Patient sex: F
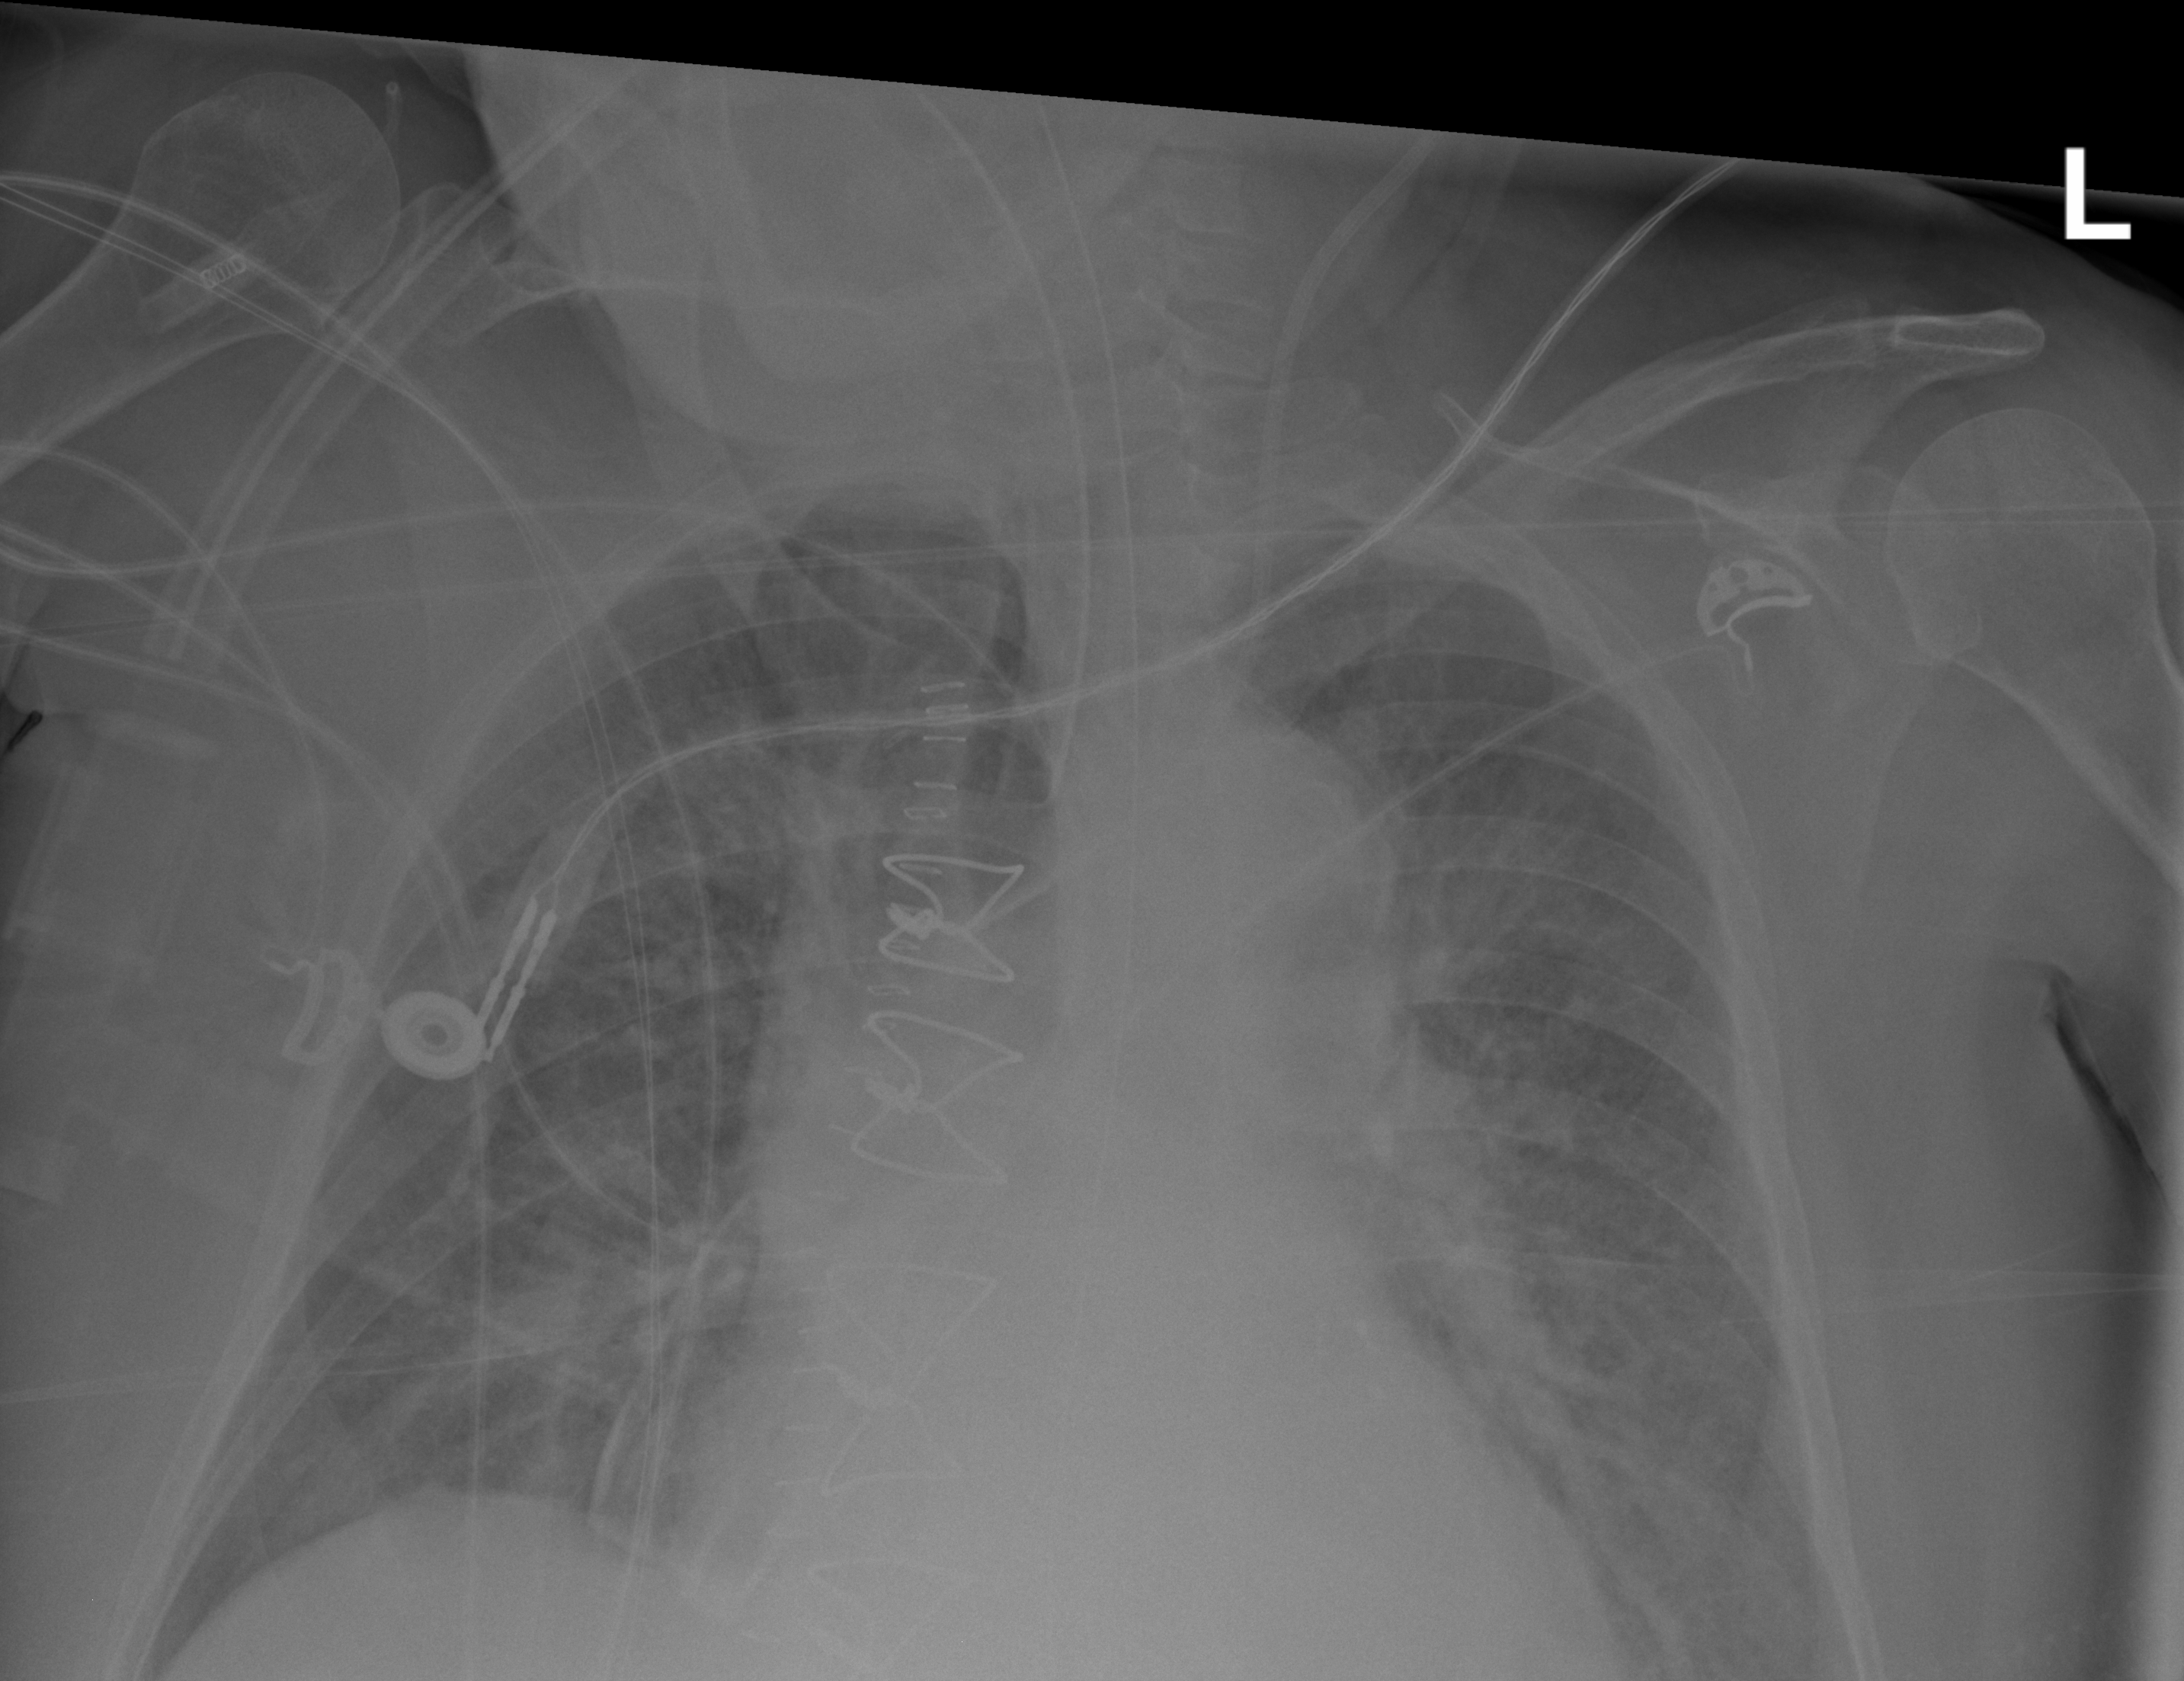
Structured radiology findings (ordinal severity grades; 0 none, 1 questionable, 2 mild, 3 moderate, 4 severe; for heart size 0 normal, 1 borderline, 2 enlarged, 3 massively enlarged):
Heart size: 2
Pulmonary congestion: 3
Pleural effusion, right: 2
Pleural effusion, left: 2
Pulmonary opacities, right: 3
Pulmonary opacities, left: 3
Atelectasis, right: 2
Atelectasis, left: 2